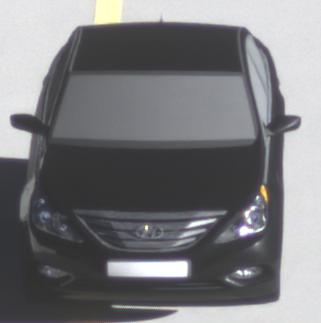
Make: Hyundai
Model: Sonata
Detailed model: Gen. 6 YF
Model produced from: 2009
Model produced until: 2016
Doors: 4
Color: black
Road condition: dry road
Daytime: morning or afternoon
Contrast: high contrast